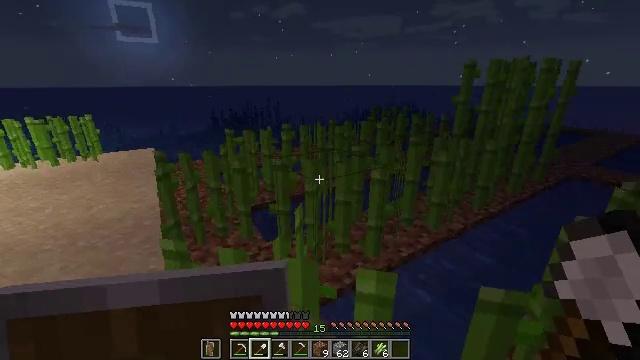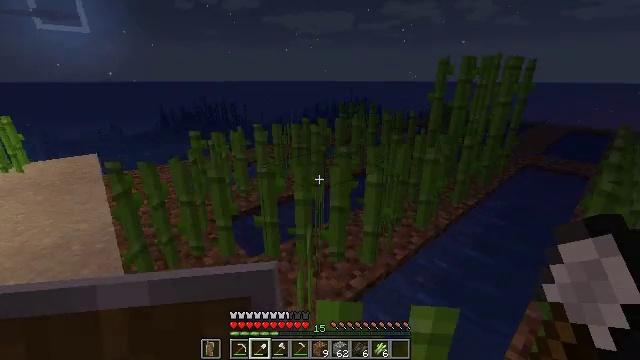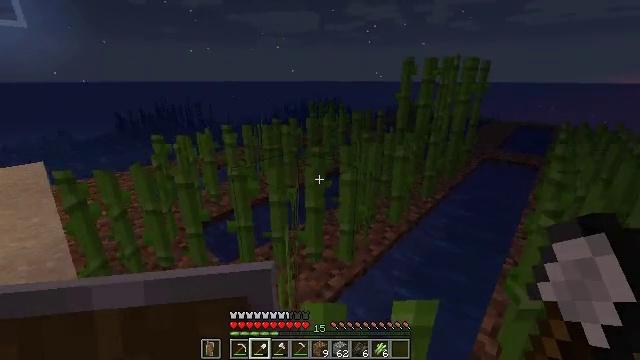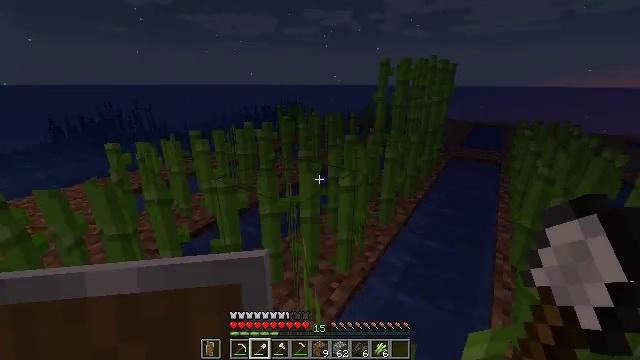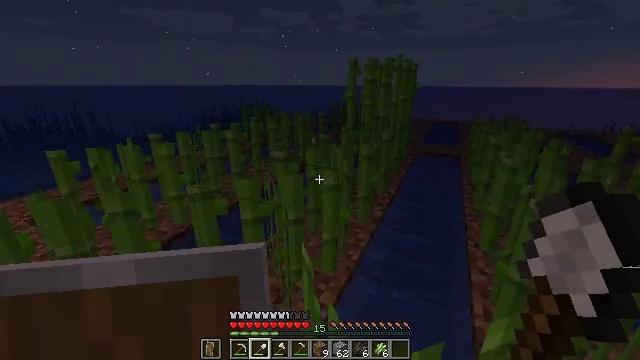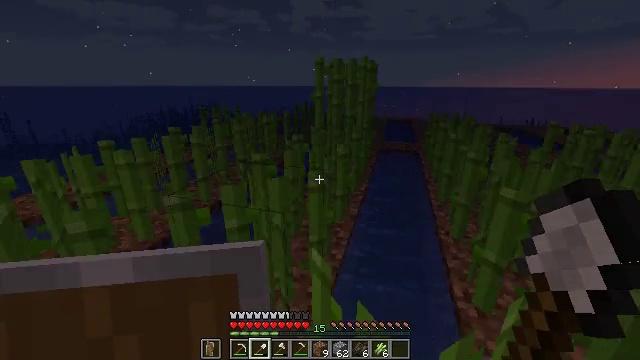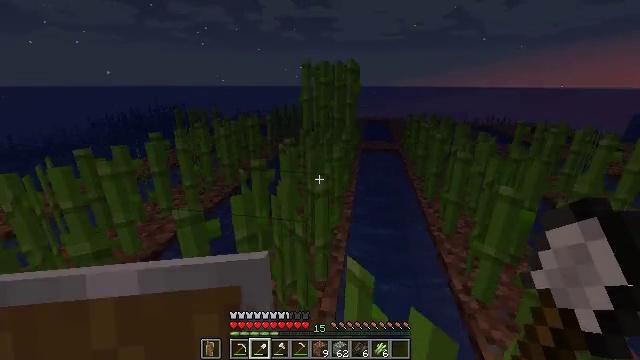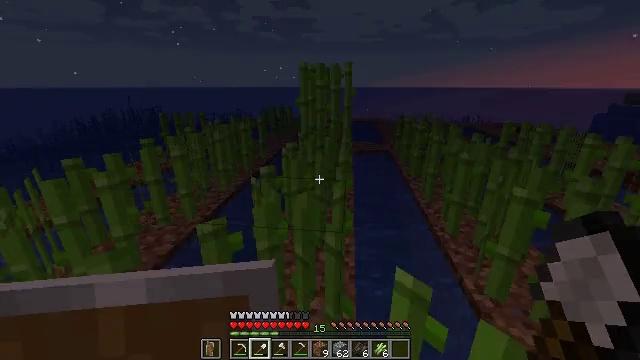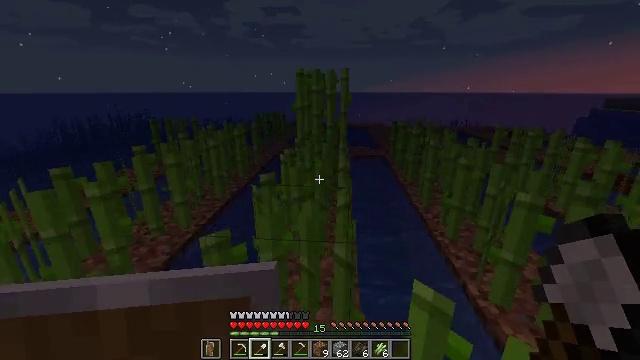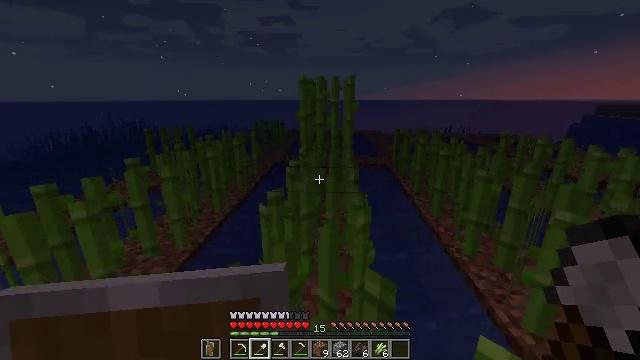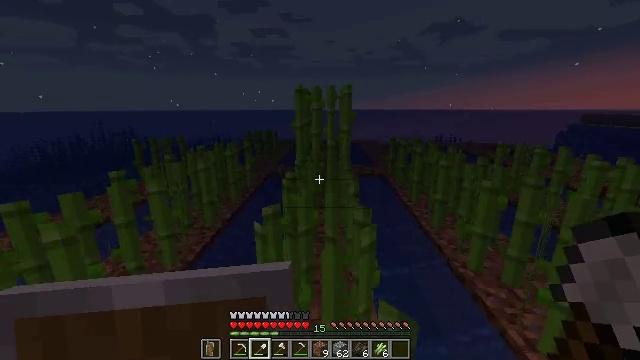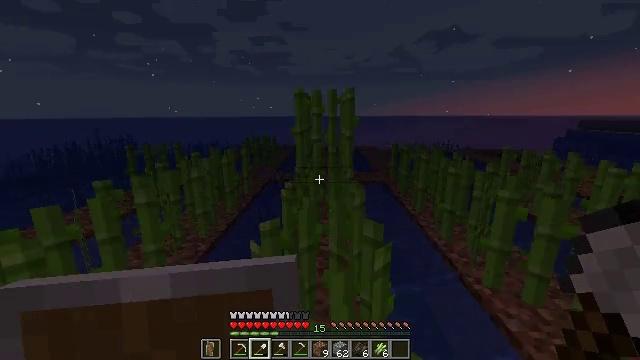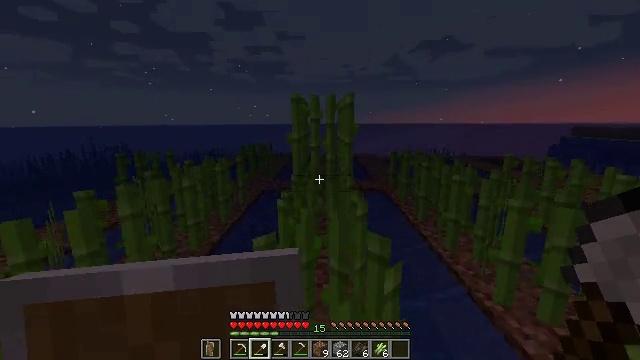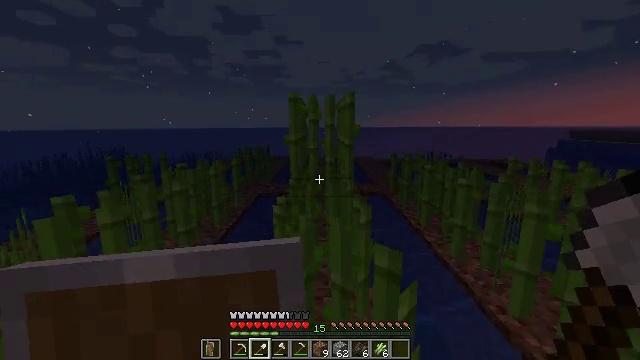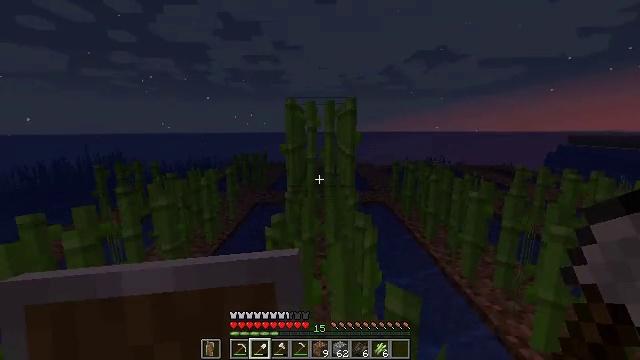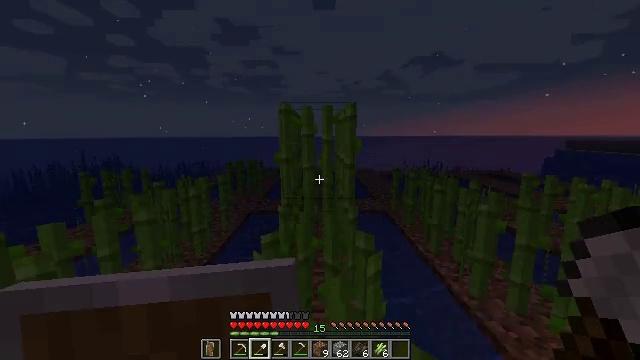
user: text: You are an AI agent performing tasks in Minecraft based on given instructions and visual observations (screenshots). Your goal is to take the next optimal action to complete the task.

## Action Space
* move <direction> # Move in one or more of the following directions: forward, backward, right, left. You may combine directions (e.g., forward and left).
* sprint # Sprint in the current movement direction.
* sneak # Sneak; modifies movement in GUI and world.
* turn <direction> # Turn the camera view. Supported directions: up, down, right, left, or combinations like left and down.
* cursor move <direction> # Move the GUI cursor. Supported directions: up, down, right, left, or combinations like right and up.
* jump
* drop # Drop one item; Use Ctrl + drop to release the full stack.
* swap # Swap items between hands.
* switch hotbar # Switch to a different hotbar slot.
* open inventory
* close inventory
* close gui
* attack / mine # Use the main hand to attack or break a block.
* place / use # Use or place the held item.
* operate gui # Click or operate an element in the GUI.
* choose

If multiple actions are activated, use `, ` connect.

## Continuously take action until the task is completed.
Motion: motion action
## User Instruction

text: Collect sugar cane near water sources.
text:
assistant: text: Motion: move forward and move left, turn right
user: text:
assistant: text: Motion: move forward and move left, turn right
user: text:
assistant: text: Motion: move forward and move left, turn right
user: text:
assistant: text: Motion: move left, turn right
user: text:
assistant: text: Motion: move left, turn right
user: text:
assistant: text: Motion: move left, turn right
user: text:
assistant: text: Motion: move forward and move left, turn right
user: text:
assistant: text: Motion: move forward, turn right and up
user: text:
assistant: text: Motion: move forward, turn right and up
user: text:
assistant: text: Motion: move forward, turn right and up
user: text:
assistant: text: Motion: move forward, turn up
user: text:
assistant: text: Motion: move forward, turn up
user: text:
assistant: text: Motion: move forward
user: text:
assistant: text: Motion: move forward, turn up
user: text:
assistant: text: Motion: move forward, turn up
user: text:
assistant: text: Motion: move forward, turn up
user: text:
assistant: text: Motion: move forward
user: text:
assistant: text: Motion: move forward, turn up
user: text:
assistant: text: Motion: move forward
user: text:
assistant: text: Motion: move forward
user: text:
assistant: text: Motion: move forward, attack / mine
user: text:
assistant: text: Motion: move forward, attack / mine
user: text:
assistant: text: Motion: move forward, attack / mine
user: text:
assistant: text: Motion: move forward, attack / mine
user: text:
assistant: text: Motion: move forward, attack / mine
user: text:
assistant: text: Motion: move forward, attack / mine
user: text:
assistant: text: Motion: attack / mine